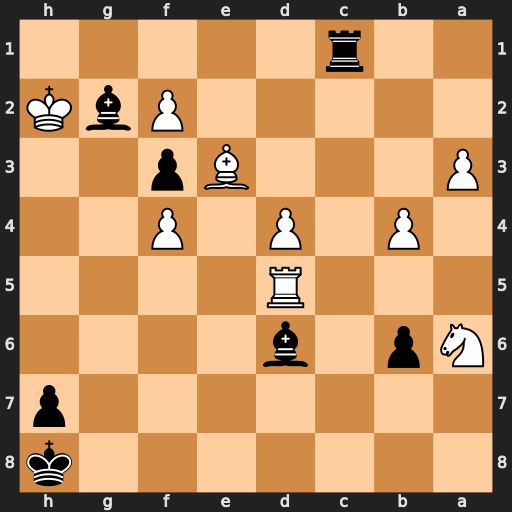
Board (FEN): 7k/7p/Np1b4/3R4/1P1P1P2/P3Bp2/5PbK/2r5
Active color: b
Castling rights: -
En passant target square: -
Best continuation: Rh1+ Kg3 h5 Rxh5+ Rxh5